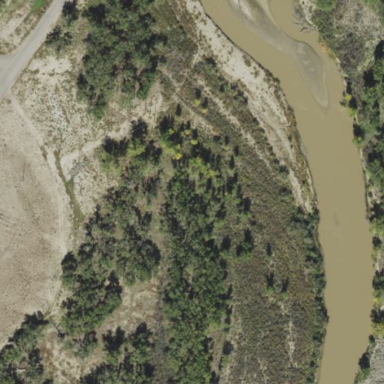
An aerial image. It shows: Riverbank covered with scrub vegetation.